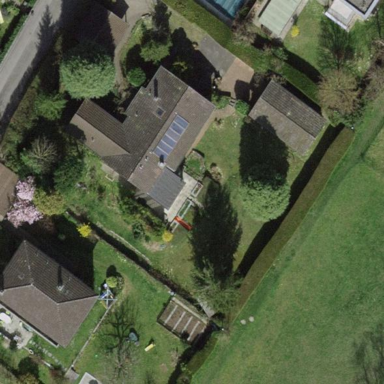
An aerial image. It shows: Garden surrounded by fence.